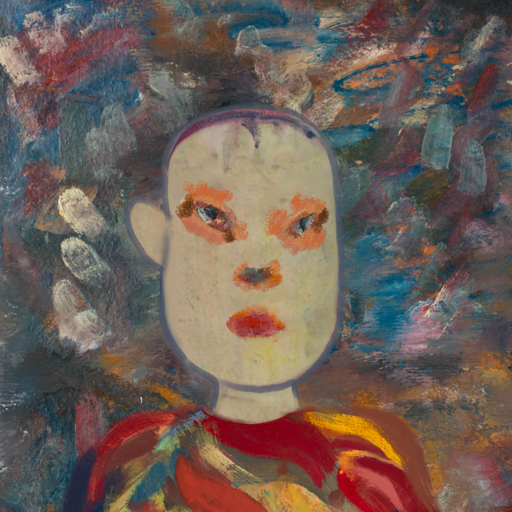
Background: Boggyland, Head And Neck Front: Hill_Girl, Face Front: Boggyland, Bust: Mother_And_Son_Son, Hair Front: Blank, Head Accessory: Blank, Second Necklace: Blank, Necklace: Blank, Baby: Blank